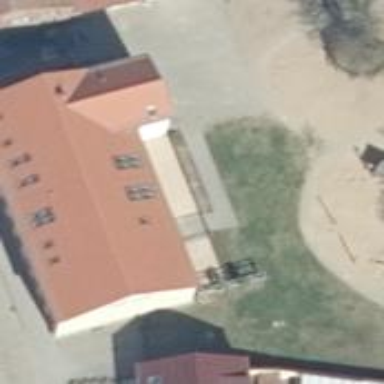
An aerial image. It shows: Kindergarten building.